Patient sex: M
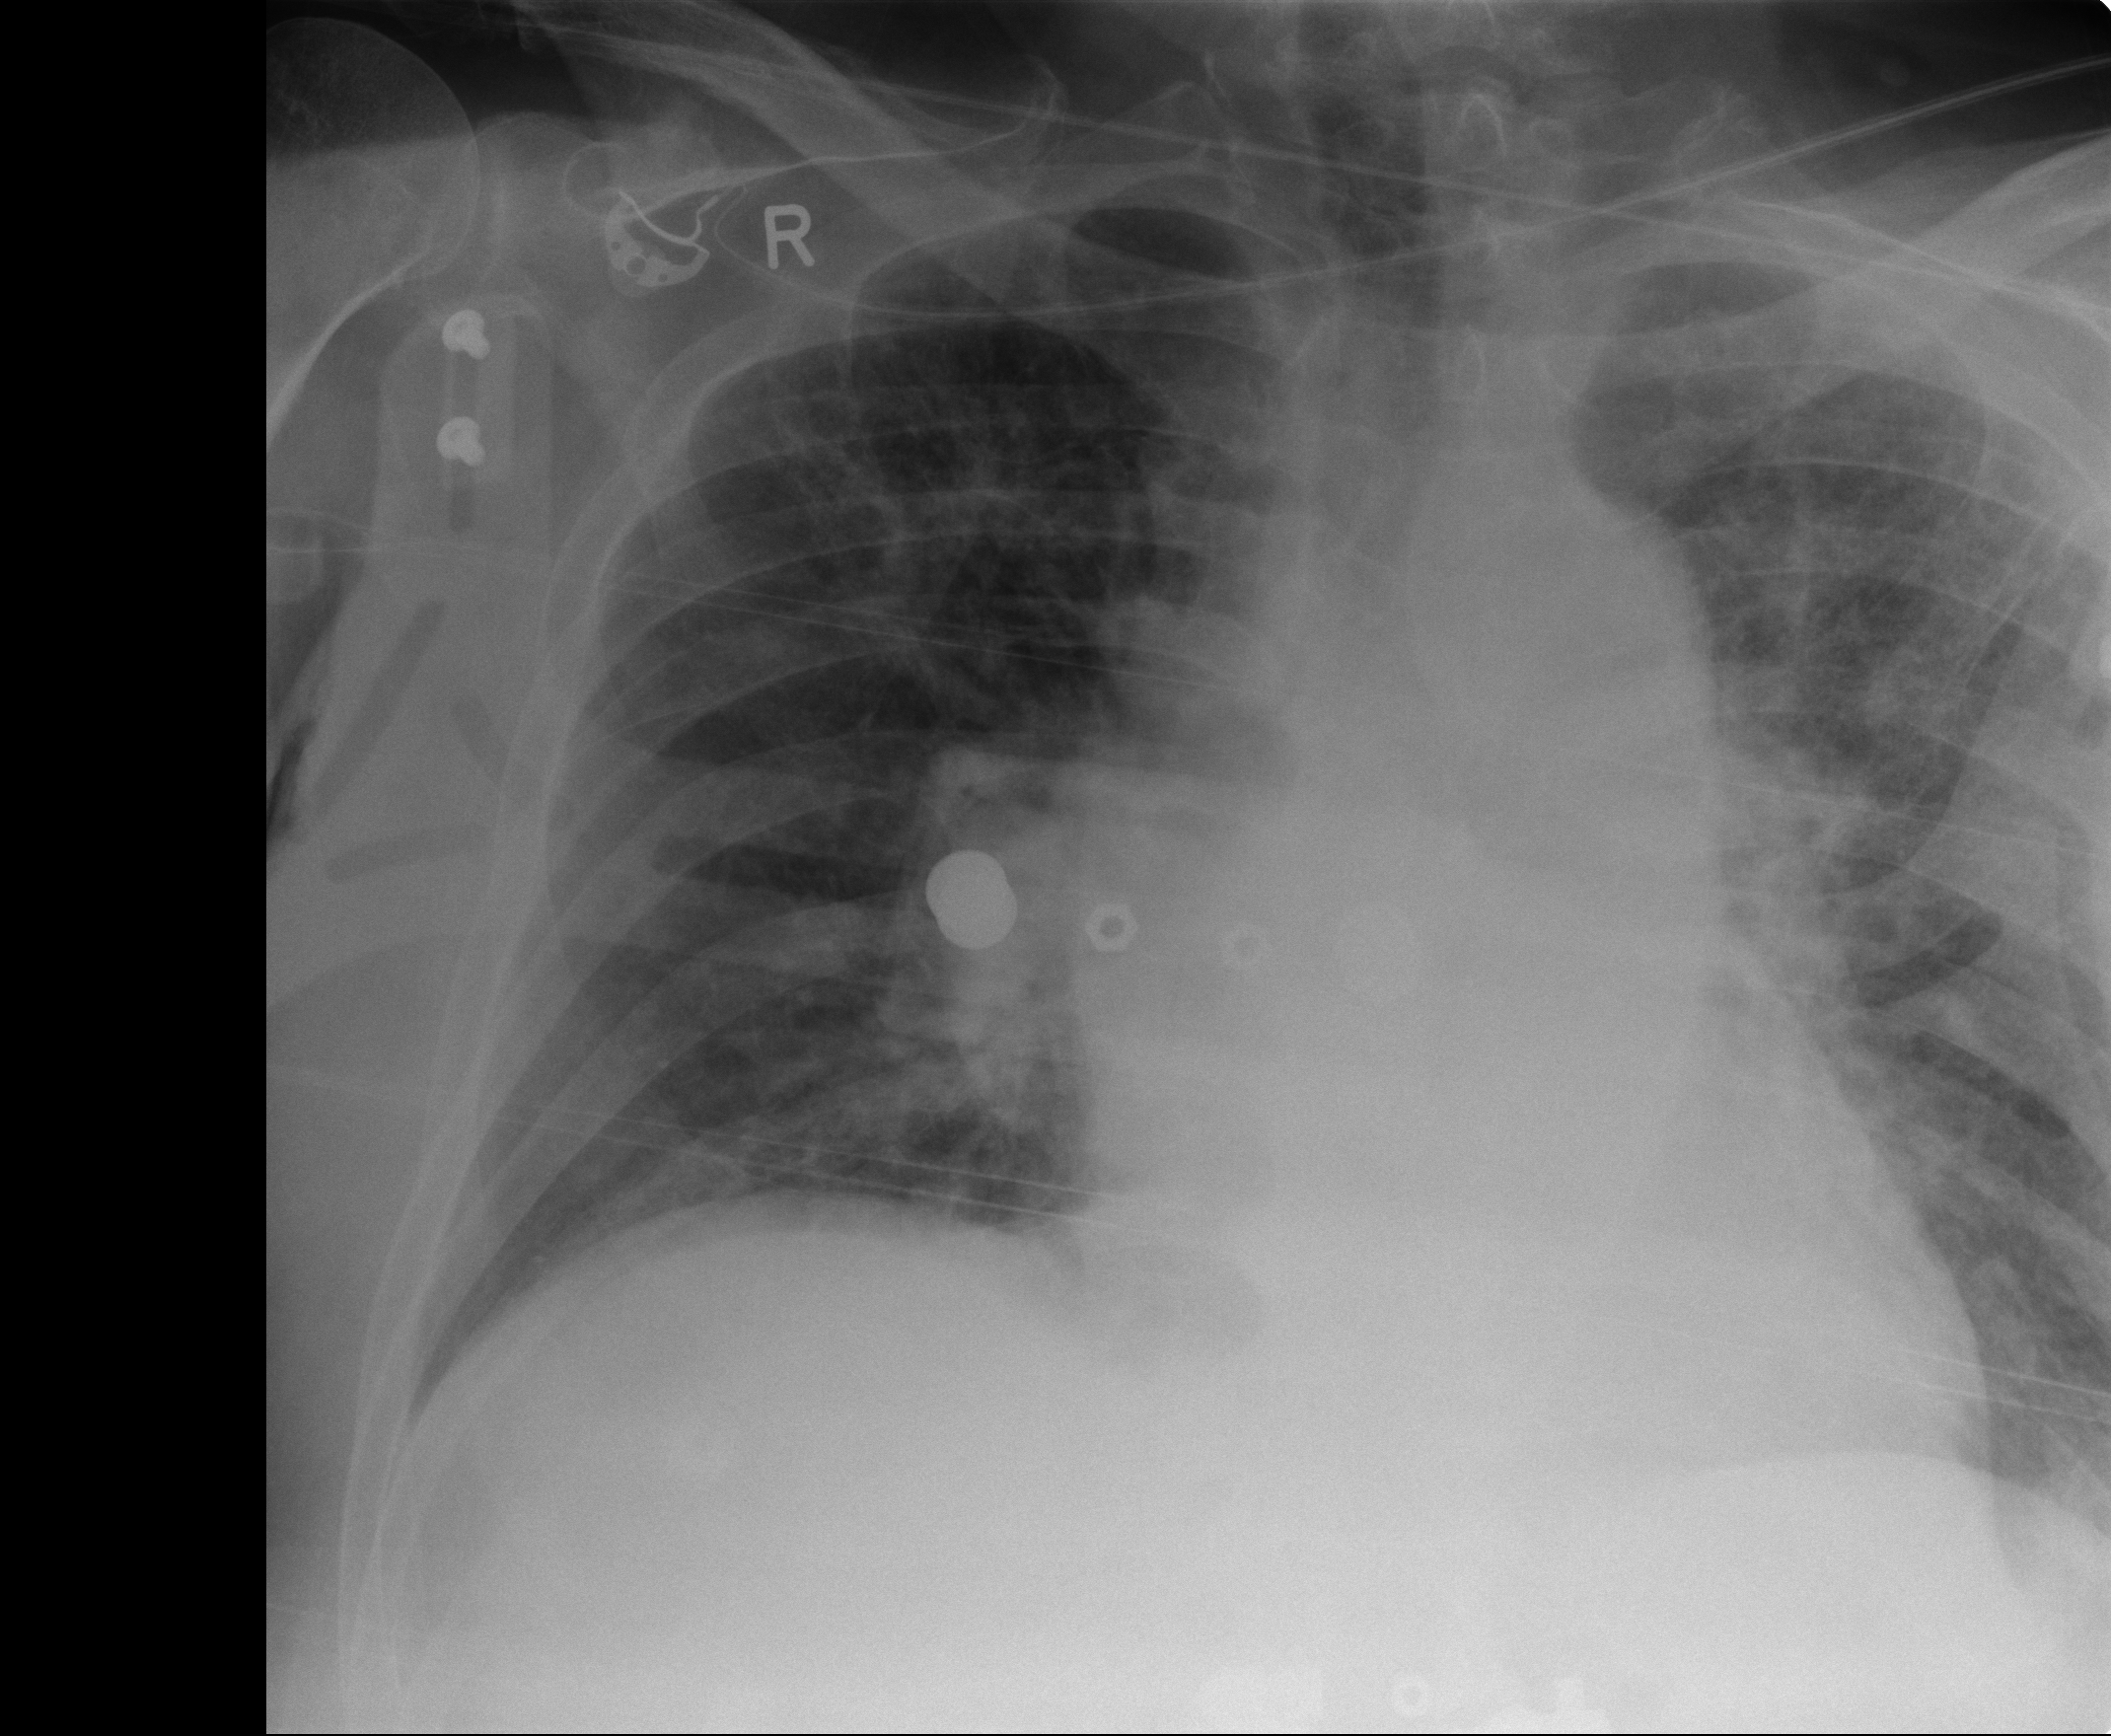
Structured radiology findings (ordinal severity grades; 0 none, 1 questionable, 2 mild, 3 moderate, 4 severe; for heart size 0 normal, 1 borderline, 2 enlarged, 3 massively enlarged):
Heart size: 2
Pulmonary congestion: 2
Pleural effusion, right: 0
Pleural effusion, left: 0
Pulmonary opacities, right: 1
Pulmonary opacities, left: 2
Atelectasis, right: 2
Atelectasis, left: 1